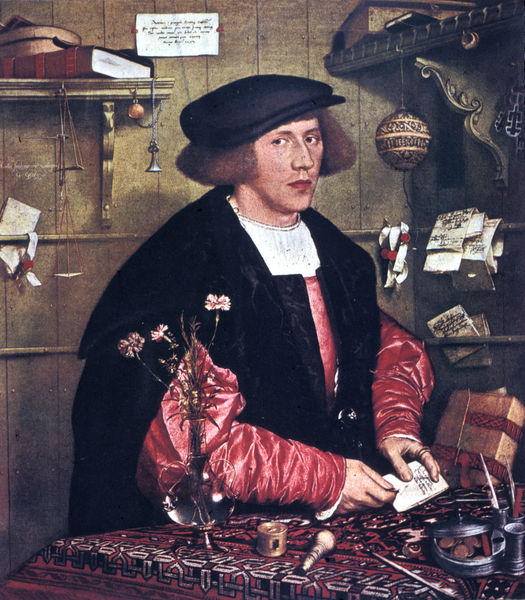
Titel: Bildnis des Danziger Hansekaufmanns Georg Gisze in London
Künstler: Hans d.J. Holbein
Standort: Berlin
Institution: Gemäldegalerie
Schlagwörter: blätter, feder, gemälde, hand, haut, kopf, mann, schatten, wasser, weiß, gelb, ocker, blume, blumen, braun, finger, frisur, glas, grau, haar, hintergrund, holz, hut, licht, mund, nase, orange, profil, schwarz, tisch, zimmer, blick, blüte, blüten, rot, beige, muster, ornament, teppich, hemd, kappe, mütze, regal, wand, arme, augen, band, bluse, falten, gesicht, kleidung, kragen, mensch, pelz, samt, ärmel, bildnis, hals, holland, hände, innenraum, niederlande, portrait, porträt, tischdecke, tischtuch, öl, auge, gewand, gold, haare, interieur, mantel, stehend, stoff, decke, händler, kaufmann, person, kinn, lippe, lippen, renaissance, rosa, seide, stilleben, vase, schrift, seitlich, bücher, papier, papiere, blumenvase, italien, gewicht, seile, pfeife, ernst, maler, uhr, robe, metall, weste, ring, kante, schild, zinn, waage, wage, buch, zettel, dose, ringe, geld, brett, barrett, text, bürger, kugel, schachtel, stempel, geschenk, tasche, nelke, tinte, buchdeckel, einband, utensilien, barett, buchrücken, junger mann, brief, briefe, schreiben, mittelalter, wams, durchsichtig, fresken, schnurr, luther, kontor, regale, konsole, muschel, schlüssel, pfeiffe, dürer, nelken, schreiber, siegel, tintenfass, urkunde, büro, bänder, leisten, ablage, objekte, münze, friese, wissenschaft, gegenstände, schreibfeder, bord, federkiel, notiz, notizen, mechanik, fugger, albrecht dürer, holbein, dinge, münzen, büchse, stößel, krimskrams, attribute, bankier, biege, bildnia, doesen, geschäftsmann, giezeh, giezhe, halds, holbein d.j., kazfmann, paket, petschaft, rückwnd, schaube, schreibgarnitur, werbeportrait, gewnad, hä, nelgen, pirtrait, artefakte, kaugmann, christbaumkugel